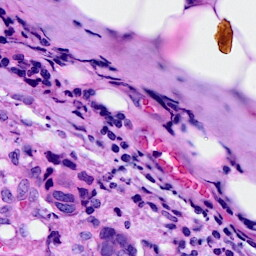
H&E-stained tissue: Breast